Question: I am developing an application for sampling Glebe for agriculture purpose. In That a user can select a a Glebe by tapping on map which will create a polygon according to the number of taps. I am able to create that polygon and able to get the area of the polygon. But Now I need to divide it into equal areas.
For example, If the polygon's area is 50m^2 then it'll be divided into 50 areas of 1 m^2. Same functionality has been done in <URL>. Find below image. I need to divide the polygon same as below image and show the points inside it.

For getting Area, I am using <URL> It has an algo also for Grid Clustering. I want same like above image. In above image, they have divided area per 5 Hectares. Since all area is 85 Hectares, so total points should be shown will be 17. That is what How it works.
So my question is:
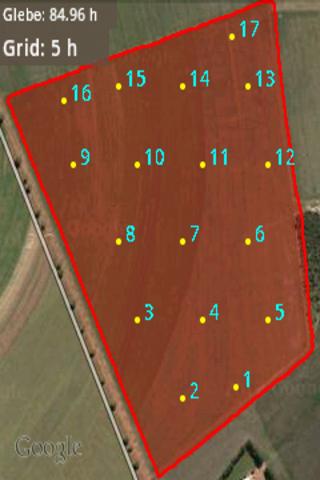
Answer: No constraint has been given on the shape of the glebes, so here is a solution that will fulfill the problem statement by building a star-shaped decomposition. It assumes that the polygon is convex:
- Arbitrarily select a main vertex.- Triangulate the polygon by joining the main vertex to every edge in turn, giving triangles of areas 'A1', 'A2', 'A3'...- Start a trip around the polygon, from the main vertex. If the first triangle is larger than the desired area ('A1 > A'), find the point along the edge such that it will subdivide the triangle in a sub-triangle of the desired area. Continue the trip from here with the remaining sub-triangle (having area 'A1-A'). Otherwise, subtract the area of the first triangle from the desired area and continue the trip ('A' now 'A-A1').
This is very similar to splitting a sequence of 'N' intervals on the real line into 'K' intervals of equal length.
My guess is that a star-shape decomposition will not suit you.